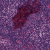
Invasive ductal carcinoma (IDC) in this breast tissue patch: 0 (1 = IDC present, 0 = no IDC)